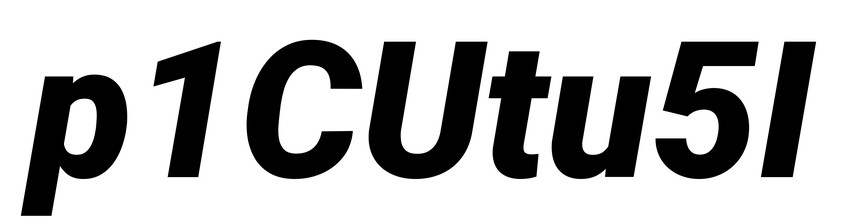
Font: Roboto-Italic_Black_Italic